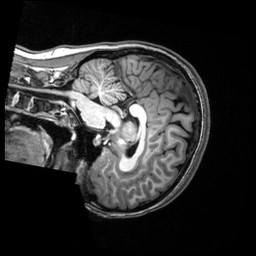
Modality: T1w
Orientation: sagittal
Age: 23
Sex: female
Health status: healthy
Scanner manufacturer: siemens
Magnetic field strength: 3 T
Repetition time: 2.53 s
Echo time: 0.00339 s